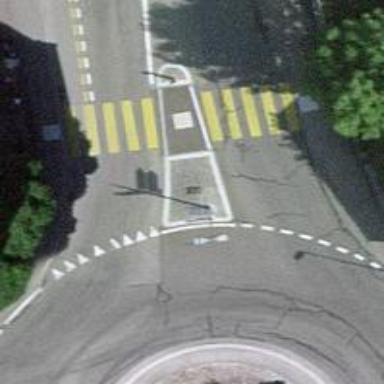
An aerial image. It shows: Marked crossing with pedestrian island.